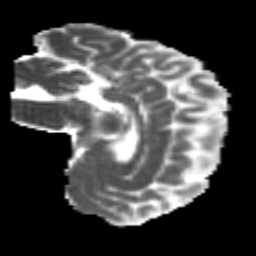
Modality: MD
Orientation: sagittal
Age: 19
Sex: male
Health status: healthy
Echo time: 0.074 s